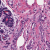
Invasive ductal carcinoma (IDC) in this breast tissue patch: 1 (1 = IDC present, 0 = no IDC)